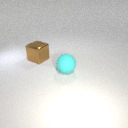
large cyan rubber sphere to the right of large brown metal cube